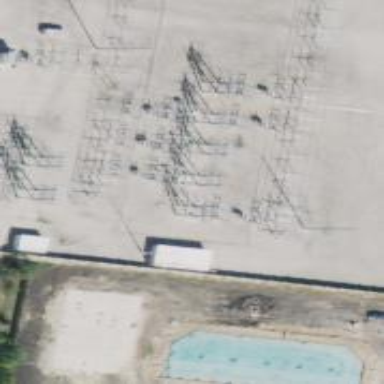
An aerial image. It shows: Switch used for power control.